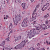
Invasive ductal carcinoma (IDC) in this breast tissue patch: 1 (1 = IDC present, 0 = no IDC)